Question: I'm taking a practice test for the exam 70-536. Below is a screenshot. The yellow highlighted is what the exam says is the correct answer. The one with the radio button selected is the answer I thought it was.
Note the explanation at the bottom which includes the statement:
> To create a 'StreamWriter' object, you must use an existing 'Stream' object, such as an instance of 'FileStream'.
I think the answer I chose is the most efficient use and I think the statement made in the explanation is wrong. Clearly, because the code in my selected answer worked fine.
Who's right????

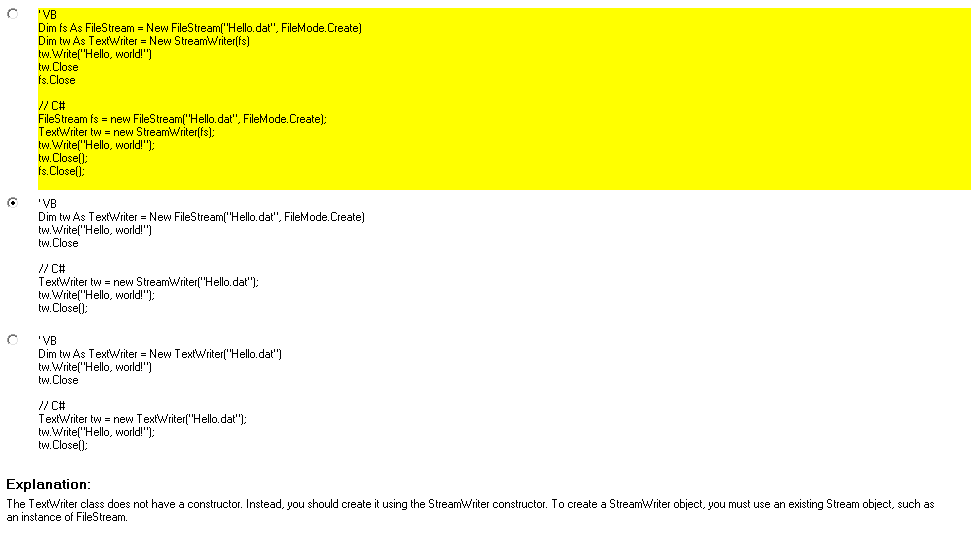
Answer: In the answer you choose there's a difference between the C# and VB.NET version. The VB.NET version won't even compile whereas the C# is correct.
This won't compile:
'''
Dim tw as TextWriter = New FileStream("Hello.dat", FileMode.Create)
'''
This is OK:
'''
TextWriter tw = new StreamWriter("Hello.dat");
'''
The last answer is out of the question because <URL> is an abstract class and you cannot instantiate it directly.
But obviously the correct answer which is what you would use in a real world application is not even present in the list. It would be:
'''
using (var writer = new StreamWriter("Hello.dat"))
{
writer.Write("Hello world");
}
'''
or if you need to use a 'Stream':
'''
using (var stream = File.Create("Hello.dat"))
using (var writer = new StreamWriter(stream))
{
writer.Write("Hello world");
}
'''